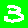
Digit: 3